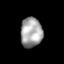
Tissue: lung
Cell type: Myeloid cells
Senescence score: 0.5531
Nuclear area (px): 637
Mean DAPI intensity: 162.683